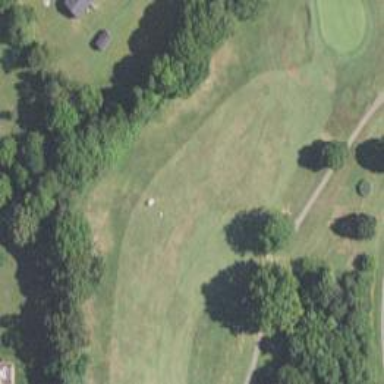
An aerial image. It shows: Golf hole.